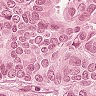
Metastatic tissue present: yes